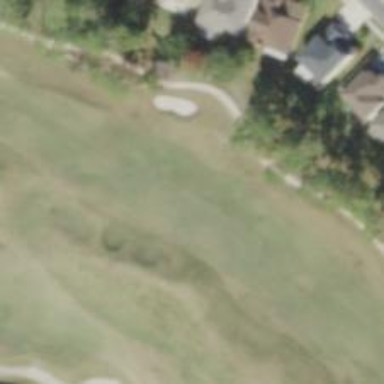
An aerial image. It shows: View of golf hole.